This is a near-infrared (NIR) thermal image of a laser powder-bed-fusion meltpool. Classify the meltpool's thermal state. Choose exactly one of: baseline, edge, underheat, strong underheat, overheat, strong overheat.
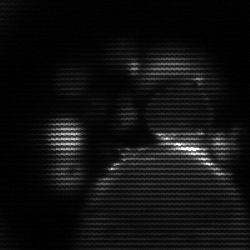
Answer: baseline